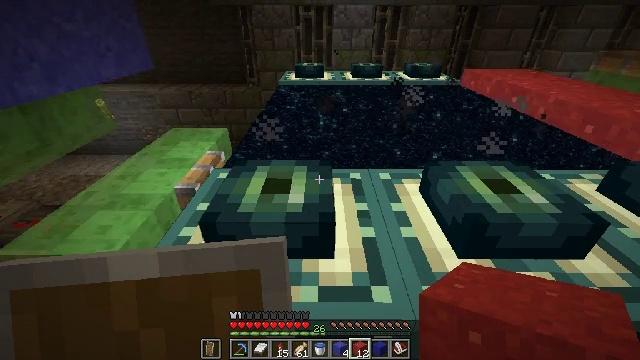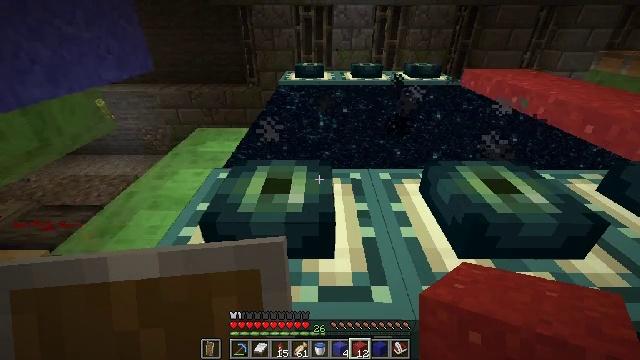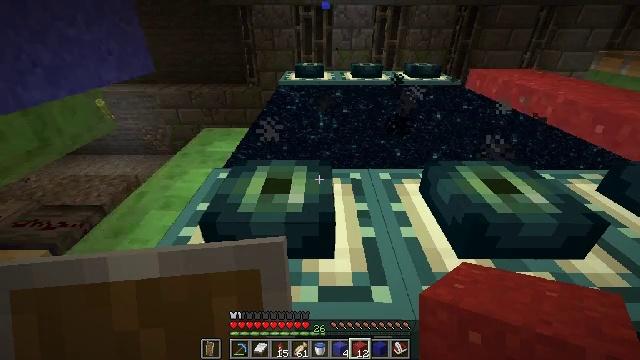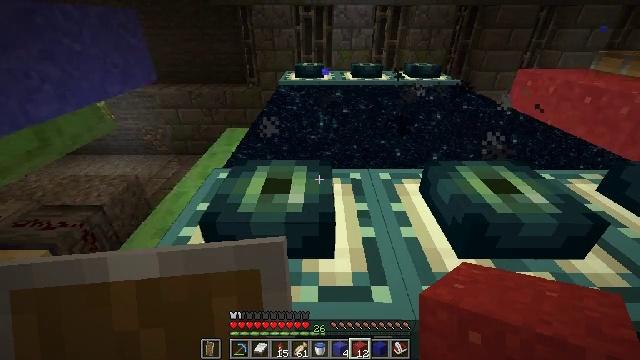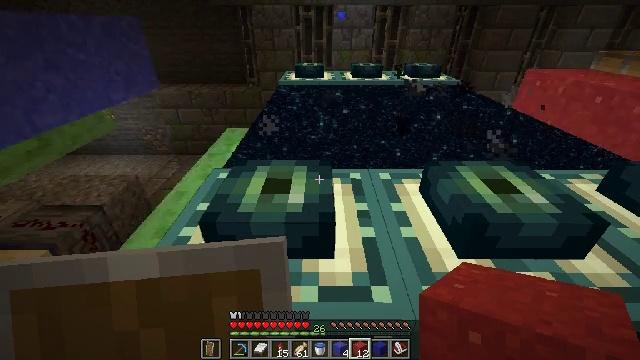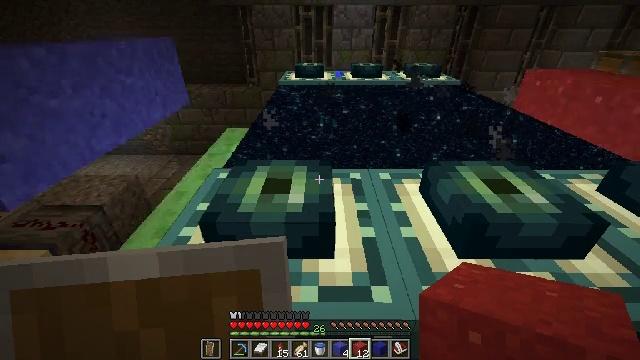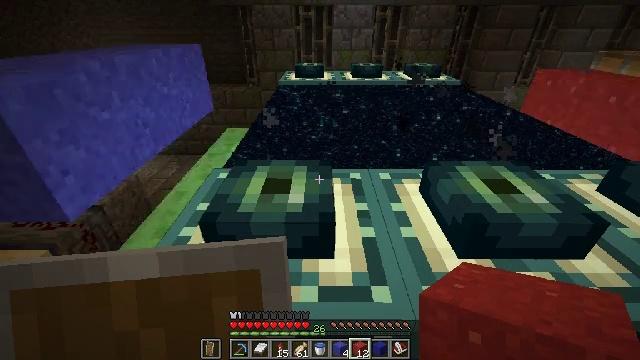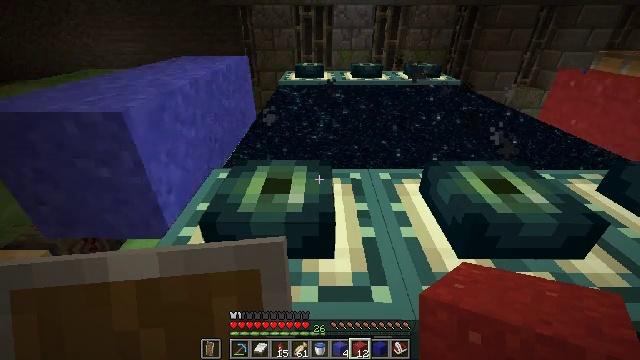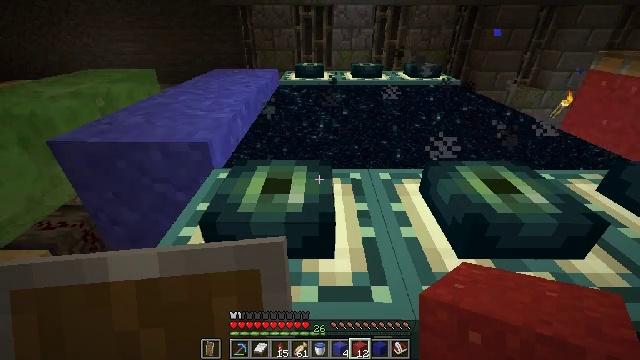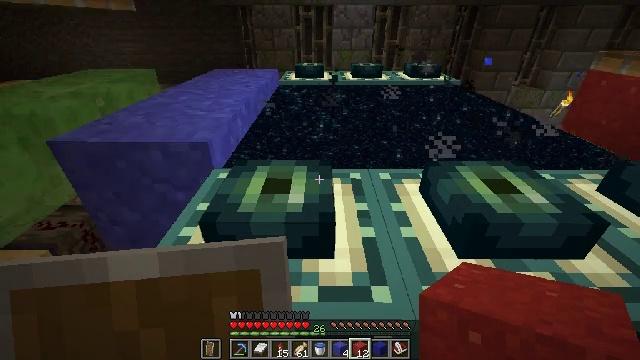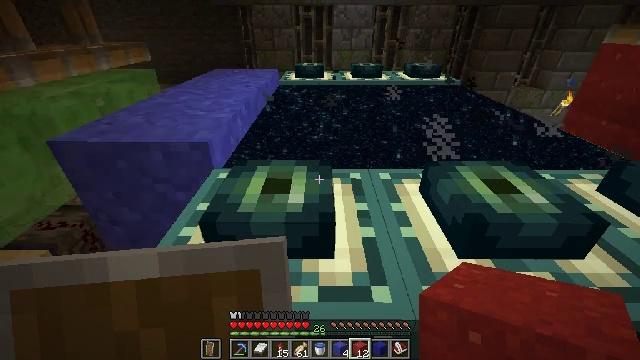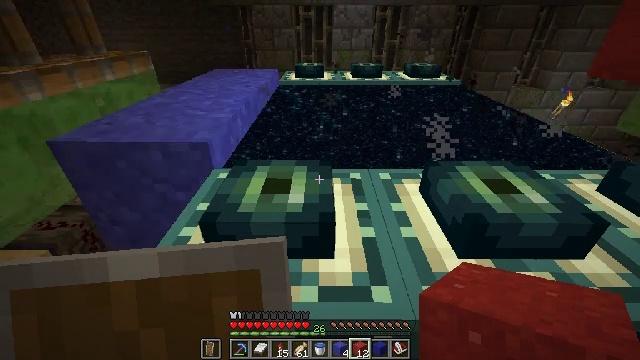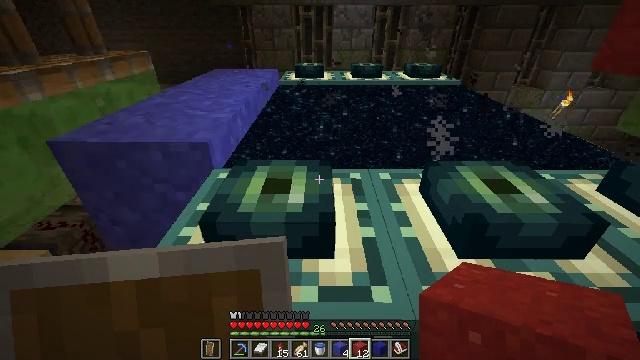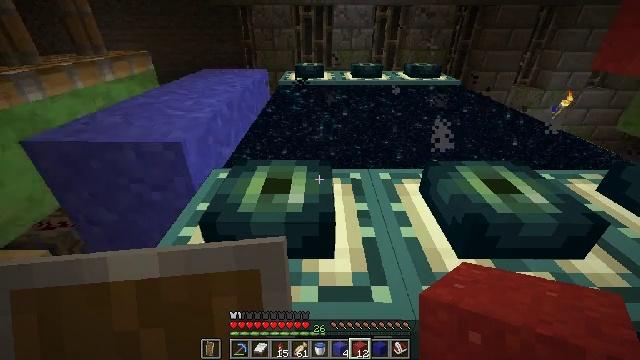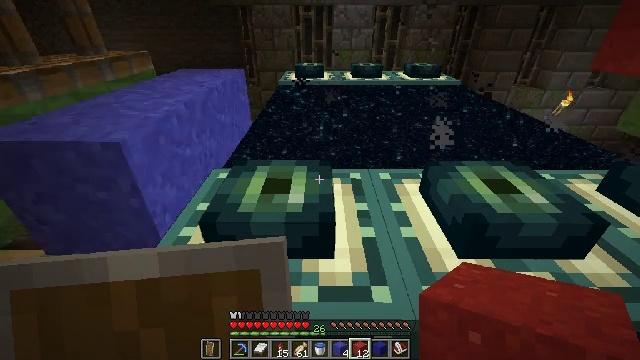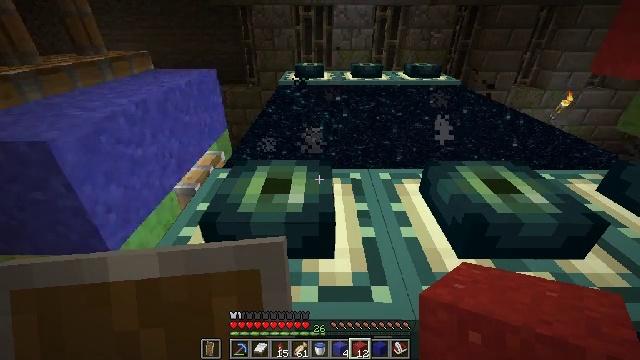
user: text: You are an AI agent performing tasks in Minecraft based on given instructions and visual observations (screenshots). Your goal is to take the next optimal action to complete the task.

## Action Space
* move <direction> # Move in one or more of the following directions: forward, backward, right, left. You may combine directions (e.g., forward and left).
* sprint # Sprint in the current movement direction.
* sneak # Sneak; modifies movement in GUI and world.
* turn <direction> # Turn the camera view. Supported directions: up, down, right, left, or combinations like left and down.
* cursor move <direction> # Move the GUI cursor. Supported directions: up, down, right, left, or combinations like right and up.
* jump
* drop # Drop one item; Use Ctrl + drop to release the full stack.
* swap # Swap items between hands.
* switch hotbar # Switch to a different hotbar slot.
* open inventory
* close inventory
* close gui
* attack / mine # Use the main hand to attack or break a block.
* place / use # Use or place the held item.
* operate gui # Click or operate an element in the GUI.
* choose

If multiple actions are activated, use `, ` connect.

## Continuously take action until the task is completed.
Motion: motion action
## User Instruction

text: Mine the red concrete powder block.
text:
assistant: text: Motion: no_op
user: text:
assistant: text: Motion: no_op
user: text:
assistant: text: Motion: no_op
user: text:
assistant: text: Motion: no_op
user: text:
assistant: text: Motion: no_op
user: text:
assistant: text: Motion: no_op
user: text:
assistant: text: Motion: no_op
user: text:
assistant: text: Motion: no_op
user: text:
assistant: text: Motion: no_op
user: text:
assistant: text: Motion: no_op
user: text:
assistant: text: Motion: no_op
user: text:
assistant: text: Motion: no_op
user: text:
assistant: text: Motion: no_op
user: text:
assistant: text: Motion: no_op
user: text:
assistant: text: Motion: no_op
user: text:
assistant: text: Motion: no_op
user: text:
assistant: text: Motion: no_op
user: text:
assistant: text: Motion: no_op
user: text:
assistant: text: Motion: no_op
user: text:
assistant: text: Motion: no_op
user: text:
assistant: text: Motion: no_op
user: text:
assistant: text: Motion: no_op
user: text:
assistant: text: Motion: no_op
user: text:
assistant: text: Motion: no_op
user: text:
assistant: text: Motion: no_op
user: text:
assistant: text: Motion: no_op
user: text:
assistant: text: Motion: no_op
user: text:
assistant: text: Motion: no_op
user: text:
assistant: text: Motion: no_op
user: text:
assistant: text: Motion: no_op